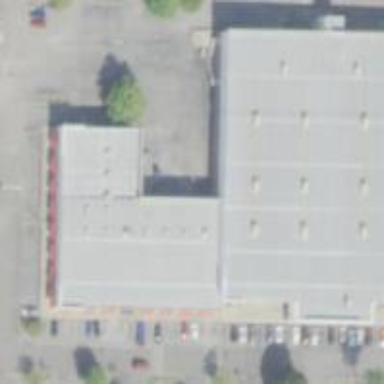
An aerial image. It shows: Retail building.